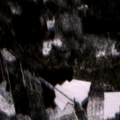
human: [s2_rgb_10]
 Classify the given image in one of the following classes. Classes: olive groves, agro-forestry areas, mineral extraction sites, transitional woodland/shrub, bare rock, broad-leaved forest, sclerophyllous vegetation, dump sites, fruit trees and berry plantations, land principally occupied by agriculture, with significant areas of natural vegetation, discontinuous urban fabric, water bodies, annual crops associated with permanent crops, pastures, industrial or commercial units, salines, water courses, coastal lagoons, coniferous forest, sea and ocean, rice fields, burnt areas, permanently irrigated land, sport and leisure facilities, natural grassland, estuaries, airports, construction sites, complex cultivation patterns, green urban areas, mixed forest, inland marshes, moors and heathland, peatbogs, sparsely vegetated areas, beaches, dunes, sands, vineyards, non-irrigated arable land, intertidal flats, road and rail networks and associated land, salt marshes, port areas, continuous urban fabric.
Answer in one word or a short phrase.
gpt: coniferous forest, mixed forest, transitional woodland/shrub